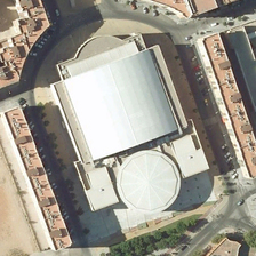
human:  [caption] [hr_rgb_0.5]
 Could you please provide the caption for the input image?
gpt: There is a white gym in the middle of the ground.

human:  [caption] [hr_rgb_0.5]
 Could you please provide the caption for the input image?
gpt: There is a white gym in the center of the earth.

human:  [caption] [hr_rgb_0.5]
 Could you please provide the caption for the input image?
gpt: There are many densely populated areas around the stadium.

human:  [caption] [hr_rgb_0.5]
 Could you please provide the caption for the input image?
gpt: There are many densely populated areas around the stadium.

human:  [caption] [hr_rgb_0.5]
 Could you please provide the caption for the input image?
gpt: There is a white gym in the middle of the land.